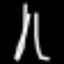
Label: The Eiffel Tower